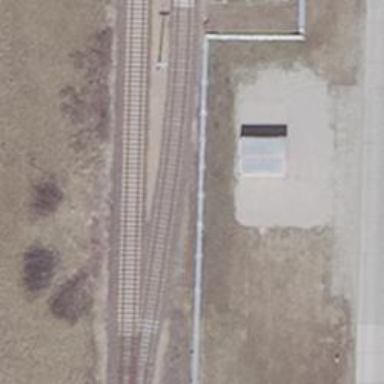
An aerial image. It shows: Railway switch.